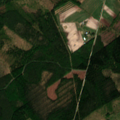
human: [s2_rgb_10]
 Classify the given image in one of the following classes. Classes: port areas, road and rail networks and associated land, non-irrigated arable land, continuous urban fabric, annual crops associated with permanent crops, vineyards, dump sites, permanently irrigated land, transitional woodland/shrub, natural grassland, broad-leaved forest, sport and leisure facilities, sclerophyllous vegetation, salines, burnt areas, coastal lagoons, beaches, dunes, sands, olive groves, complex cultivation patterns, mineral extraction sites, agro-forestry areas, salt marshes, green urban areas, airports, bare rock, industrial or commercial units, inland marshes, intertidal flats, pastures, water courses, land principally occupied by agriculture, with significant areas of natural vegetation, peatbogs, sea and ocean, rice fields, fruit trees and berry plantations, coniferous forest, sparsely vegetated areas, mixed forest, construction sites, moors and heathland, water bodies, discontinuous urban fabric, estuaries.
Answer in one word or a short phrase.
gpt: non-irrigated arable land, coniferous forest, mixed forest, transitional woodland/shrub